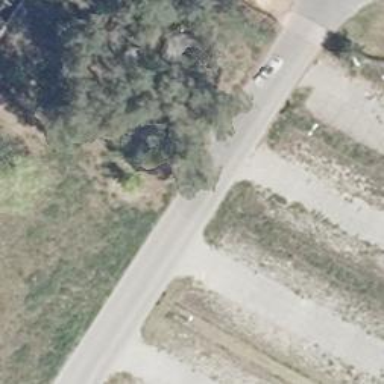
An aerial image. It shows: Concrete service road.